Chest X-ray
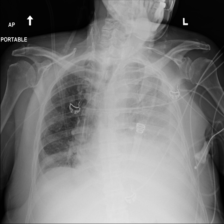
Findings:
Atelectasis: negative
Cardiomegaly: negative
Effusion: positive
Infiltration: negative
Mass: negative
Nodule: negative
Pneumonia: negative
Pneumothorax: negative
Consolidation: negative
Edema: negative
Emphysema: negative
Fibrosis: negative
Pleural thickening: negative
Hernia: negative